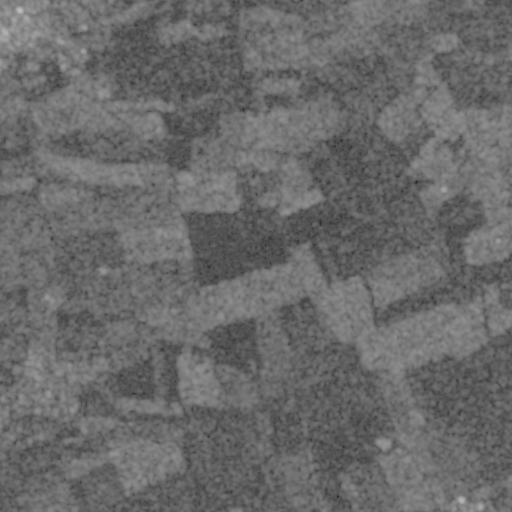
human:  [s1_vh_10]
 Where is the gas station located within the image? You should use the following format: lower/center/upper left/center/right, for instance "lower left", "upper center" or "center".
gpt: The gas station is located in the upper left of the image.
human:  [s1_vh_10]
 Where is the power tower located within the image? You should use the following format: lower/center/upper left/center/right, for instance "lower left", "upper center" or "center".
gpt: The power tower is located in the upper right of the image.
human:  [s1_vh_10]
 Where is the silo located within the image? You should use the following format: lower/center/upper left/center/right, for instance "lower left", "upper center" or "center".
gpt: The silo is located in the lower right of the image.
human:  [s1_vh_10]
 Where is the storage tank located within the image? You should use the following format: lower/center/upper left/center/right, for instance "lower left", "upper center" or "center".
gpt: The storage tank is located in the lower right of the image.
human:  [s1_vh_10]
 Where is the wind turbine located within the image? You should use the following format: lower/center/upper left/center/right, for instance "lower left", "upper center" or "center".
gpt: The wind turbine is located in the center right of the image.
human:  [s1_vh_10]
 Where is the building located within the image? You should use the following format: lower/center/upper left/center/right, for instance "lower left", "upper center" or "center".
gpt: There is no building in the image.

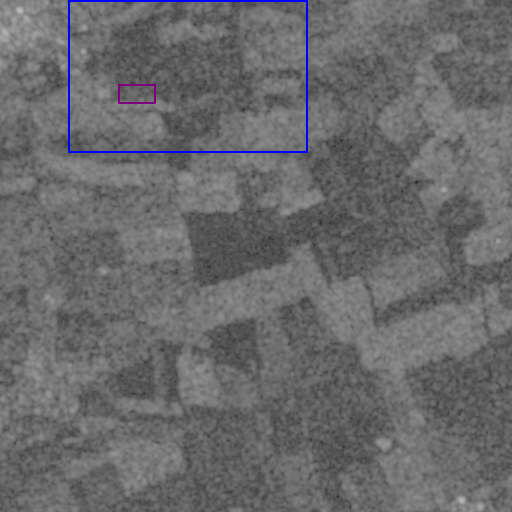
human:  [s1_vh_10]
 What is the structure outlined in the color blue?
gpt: The structure outlined in blue is a crop field.
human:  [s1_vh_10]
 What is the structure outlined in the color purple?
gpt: The structure outlined in purple is a park.
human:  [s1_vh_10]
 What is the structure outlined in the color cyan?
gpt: There is no cyan outline.